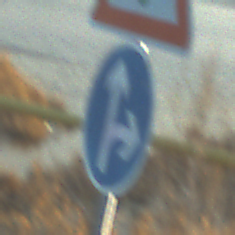
Verkehrszeichen: VorgeschriebeneFahrtrichtungGeradeausOderRechts
Zusatzzeichen oben: Lichtzeichenanlage
Umgebung: Outdoor, RoadRail
Tageszeit: SunriseSunset
Wetter: PartlyCloudy
Licht: Natural
Jahreszeit: NotSpecified
Kontrast: HighContrast